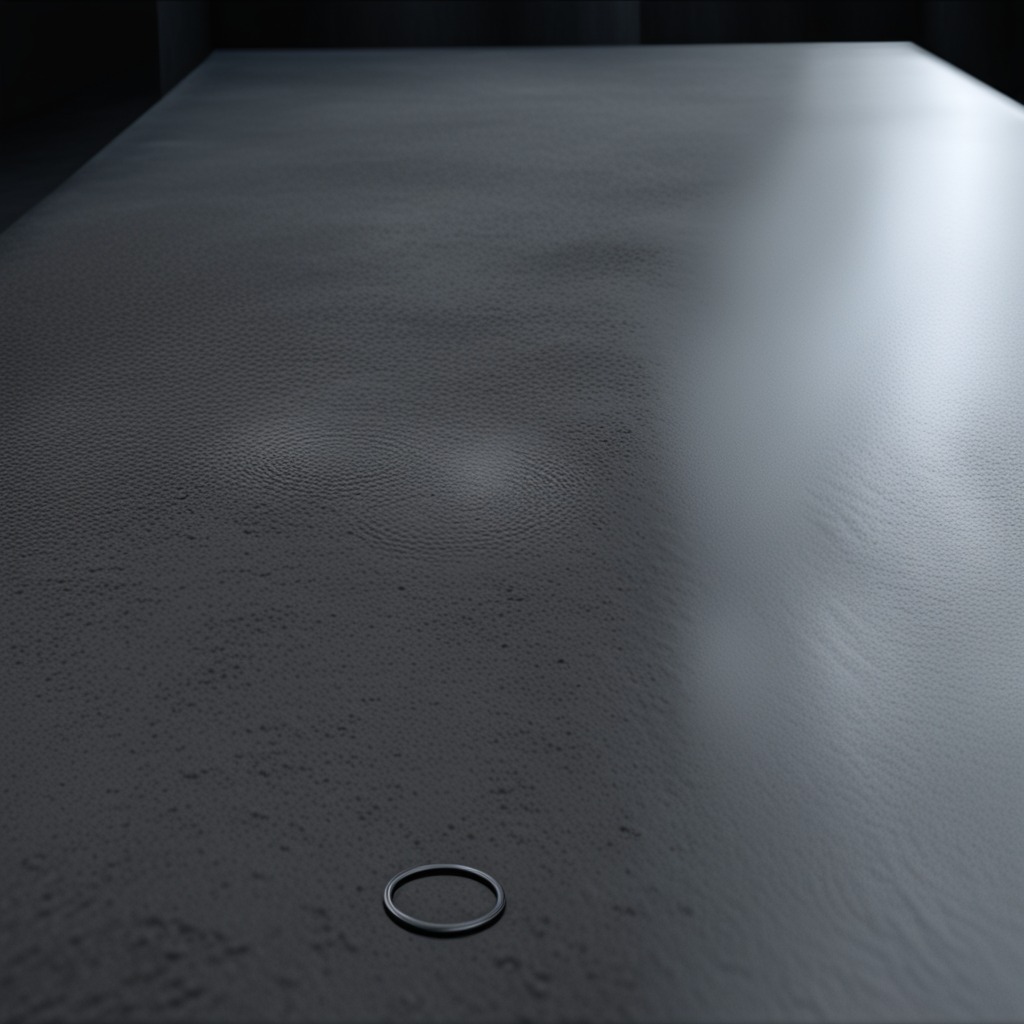
A rubber O-ring is lying on a clean granite table inside a workshop at night.